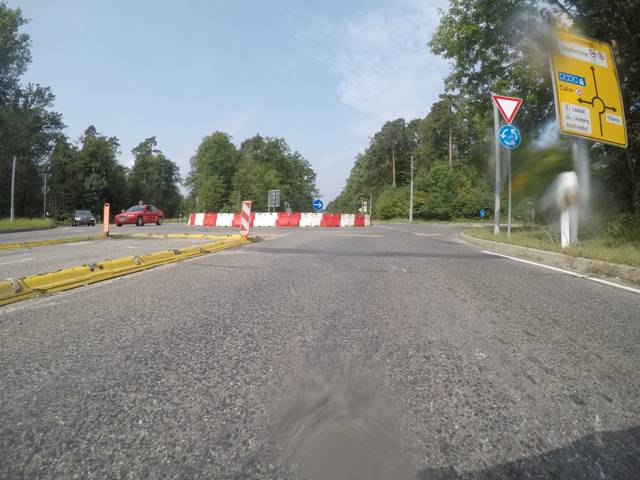
Region: Germany
Coordinates: 48.791, 9.045